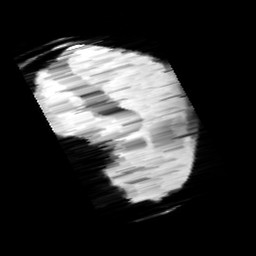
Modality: minIP
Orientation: sagittal
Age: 11
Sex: male
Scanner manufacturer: siemens
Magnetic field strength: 3 T
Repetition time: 0.027 s
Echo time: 0.02 s